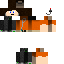
A male human skin with medium skin, wearing brown long hair dressed in a orange tshirt and black pants, featuring a closed mouth.